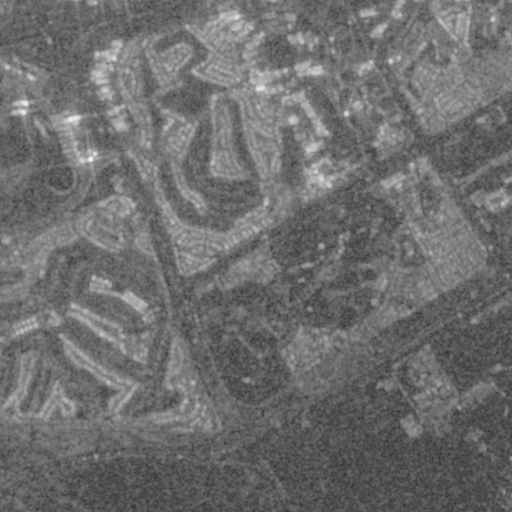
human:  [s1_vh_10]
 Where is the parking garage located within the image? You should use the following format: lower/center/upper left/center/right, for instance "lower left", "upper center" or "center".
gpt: The parking garage is located in the upper center of the image.
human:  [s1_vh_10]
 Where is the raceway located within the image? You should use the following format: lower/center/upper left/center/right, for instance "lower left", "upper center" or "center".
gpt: The raceway is located in the upper right of the image.
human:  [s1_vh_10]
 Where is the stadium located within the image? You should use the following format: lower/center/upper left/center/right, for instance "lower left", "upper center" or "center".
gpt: The stadium is located in the upper center of the image.
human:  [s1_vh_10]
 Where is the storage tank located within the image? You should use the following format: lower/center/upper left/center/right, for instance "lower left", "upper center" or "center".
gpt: The storage tank is located in the upper right of the image.
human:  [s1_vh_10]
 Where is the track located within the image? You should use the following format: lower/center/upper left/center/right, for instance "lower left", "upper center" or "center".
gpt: The track is located in the upper right of the image.
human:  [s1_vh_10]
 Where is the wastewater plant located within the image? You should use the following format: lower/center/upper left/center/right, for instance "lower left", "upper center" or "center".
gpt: The wastewater plant is located in the upper right of the image.
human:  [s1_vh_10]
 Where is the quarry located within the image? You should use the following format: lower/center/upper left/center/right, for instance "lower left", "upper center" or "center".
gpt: There is no quarry in the image.

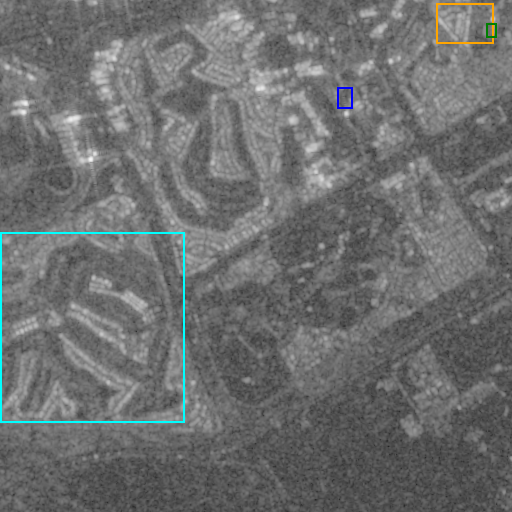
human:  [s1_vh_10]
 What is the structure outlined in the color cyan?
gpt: The structure outlined in cyan is a park.
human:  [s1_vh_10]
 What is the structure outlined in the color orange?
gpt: The structure outlined in orange is a parking lot.
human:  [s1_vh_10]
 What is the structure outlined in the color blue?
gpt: The structure outlined in blue is a track.
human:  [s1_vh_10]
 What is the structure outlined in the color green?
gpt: The structure outlined in green is a wastewater plant.
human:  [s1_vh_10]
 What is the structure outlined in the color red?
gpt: There is no red outline.